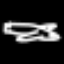
Label: airplane